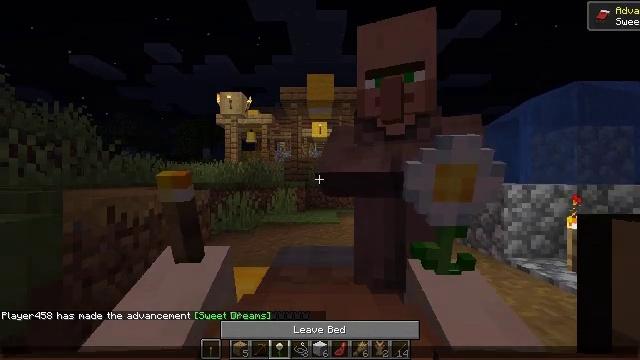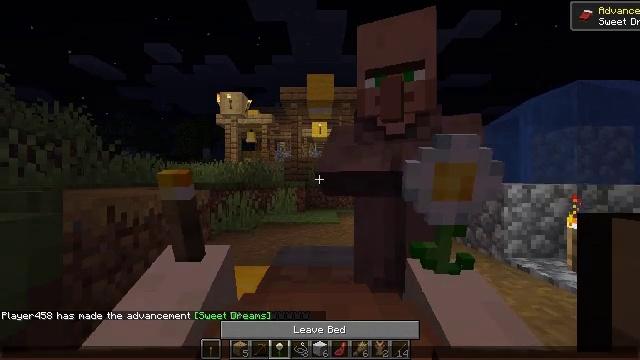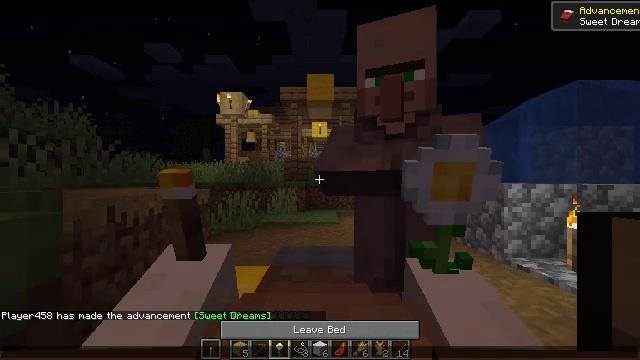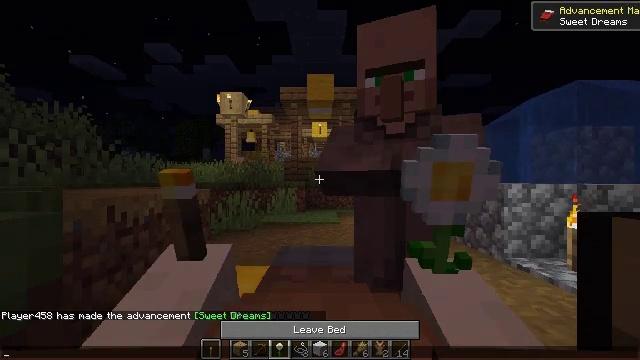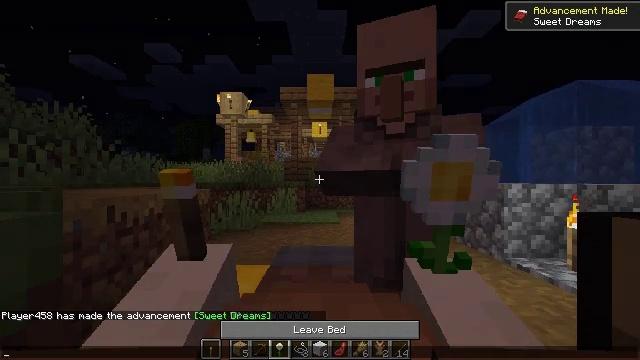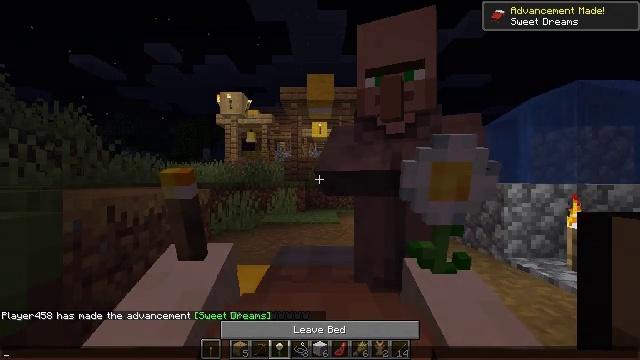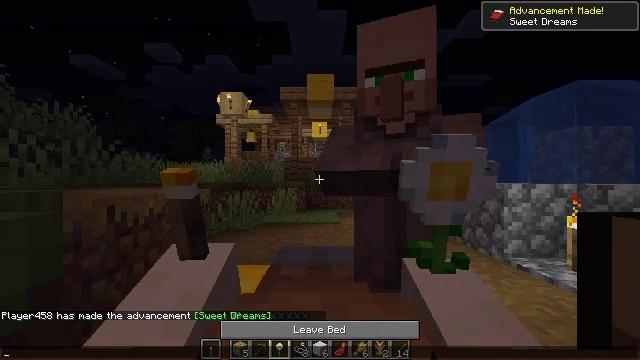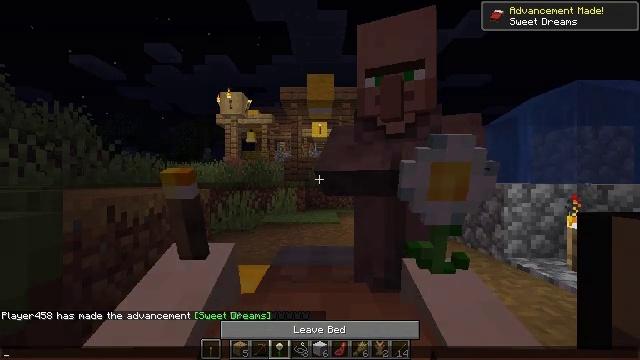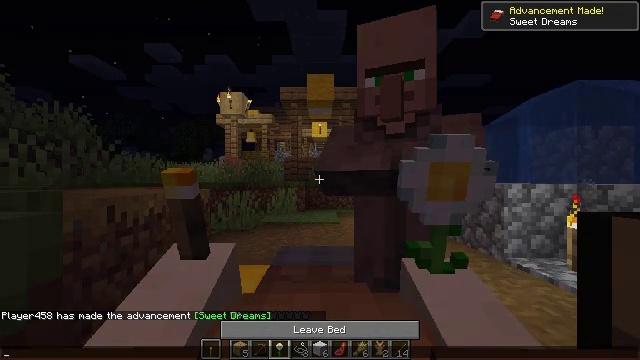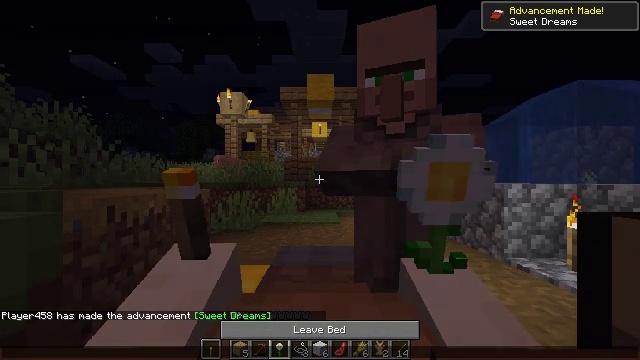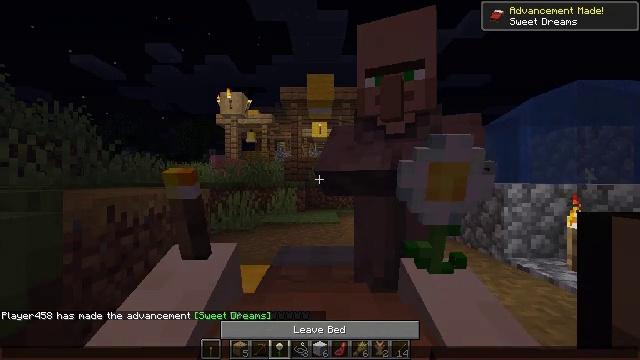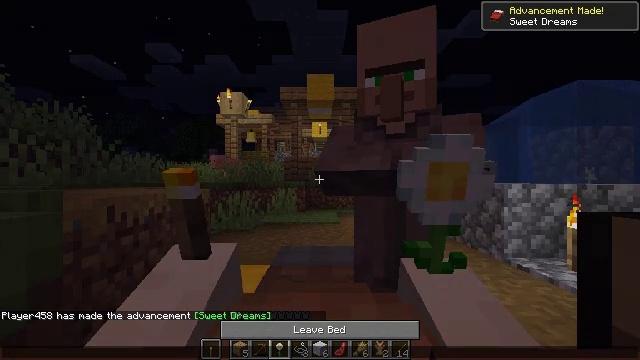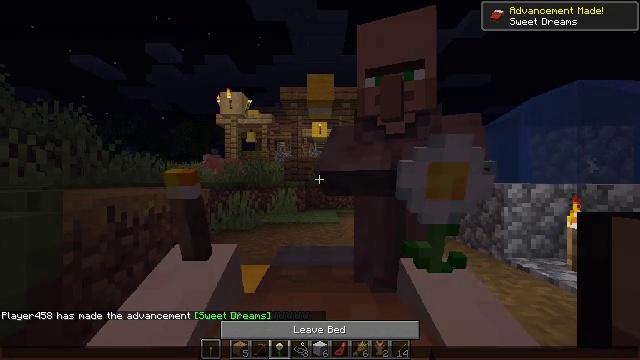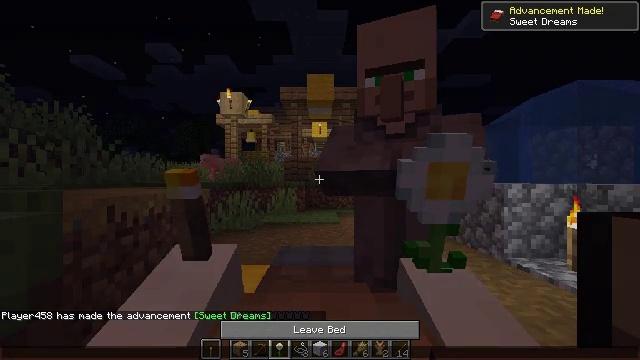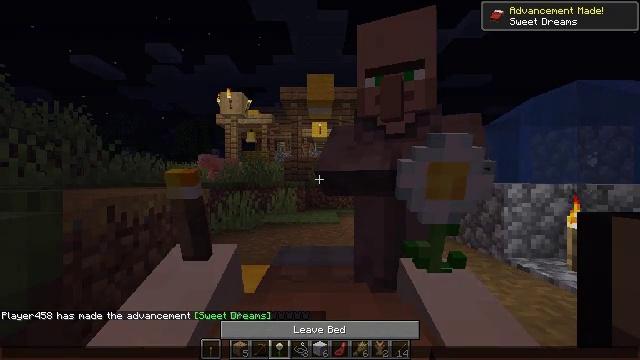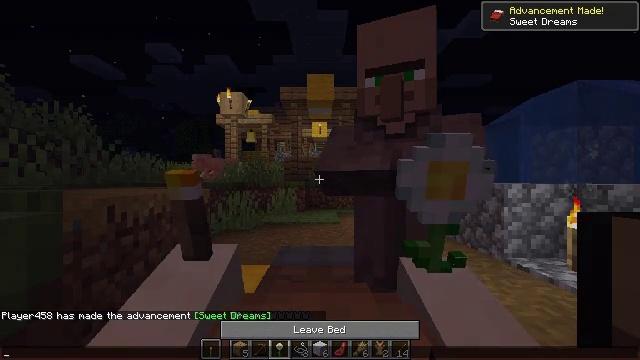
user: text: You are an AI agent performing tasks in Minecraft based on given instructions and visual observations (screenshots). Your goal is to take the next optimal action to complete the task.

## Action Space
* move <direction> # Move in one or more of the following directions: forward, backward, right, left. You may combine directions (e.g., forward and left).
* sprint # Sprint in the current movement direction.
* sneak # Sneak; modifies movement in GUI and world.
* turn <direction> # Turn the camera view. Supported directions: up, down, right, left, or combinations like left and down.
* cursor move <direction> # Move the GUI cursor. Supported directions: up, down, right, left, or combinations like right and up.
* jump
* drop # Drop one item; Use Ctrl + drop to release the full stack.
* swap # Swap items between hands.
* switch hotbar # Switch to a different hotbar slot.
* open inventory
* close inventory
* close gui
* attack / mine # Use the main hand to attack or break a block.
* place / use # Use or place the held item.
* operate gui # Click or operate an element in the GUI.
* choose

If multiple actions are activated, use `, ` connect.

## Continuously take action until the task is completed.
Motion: motion action
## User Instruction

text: Craft a loom.
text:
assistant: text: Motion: no_op
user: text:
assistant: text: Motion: no_op
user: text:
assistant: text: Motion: no_op
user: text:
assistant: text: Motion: no_op
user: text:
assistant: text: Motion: no_op
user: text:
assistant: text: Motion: no_op
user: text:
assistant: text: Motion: no_op
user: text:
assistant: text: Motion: no_op
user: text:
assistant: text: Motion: no_op
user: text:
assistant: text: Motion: no_op
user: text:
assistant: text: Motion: no_op
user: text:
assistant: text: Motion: no_op
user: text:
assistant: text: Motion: no_op
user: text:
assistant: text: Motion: no_op
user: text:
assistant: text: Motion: no_op
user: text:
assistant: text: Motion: no_op
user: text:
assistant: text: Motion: no_op
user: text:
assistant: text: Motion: no_op
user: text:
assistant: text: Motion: no_op
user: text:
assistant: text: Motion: no_op
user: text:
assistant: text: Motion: no_op
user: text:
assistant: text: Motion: no_op
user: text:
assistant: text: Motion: no_op
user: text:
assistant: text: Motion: no_op
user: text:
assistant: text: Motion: no_op
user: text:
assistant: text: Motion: no_op
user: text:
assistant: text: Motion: no_op
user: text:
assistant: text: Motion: no_op
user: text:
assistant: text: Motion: no_op
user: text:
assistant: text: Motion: no_op